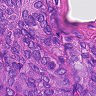
Metastatic tissue present: yes